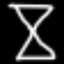
Label: hourglass